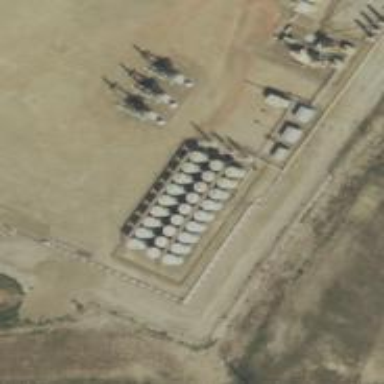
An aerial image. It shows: Storage tank with man-made structure.